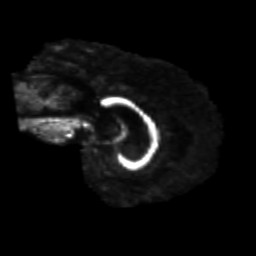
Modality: FA
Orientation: sagittal
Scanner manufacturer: siemens
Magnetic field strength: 3 T
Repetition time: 8.8 s
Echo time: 0.085 s